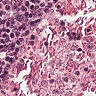
Metastatic tissue present: no